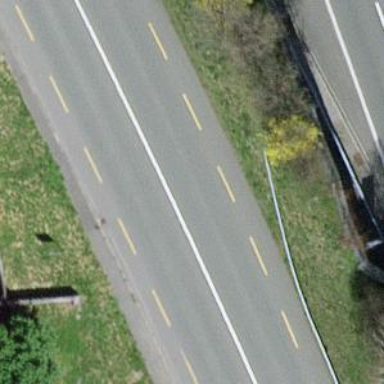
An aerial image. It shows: Primary highway with asphalt surface and designated lane for cyclists.